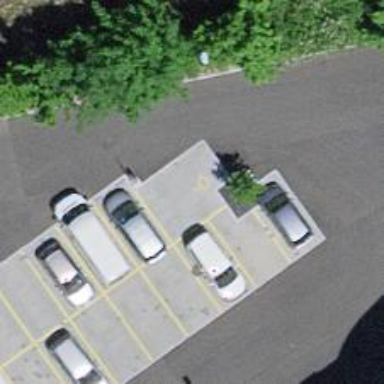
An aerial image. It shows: Designated parking space for disabled individuals.